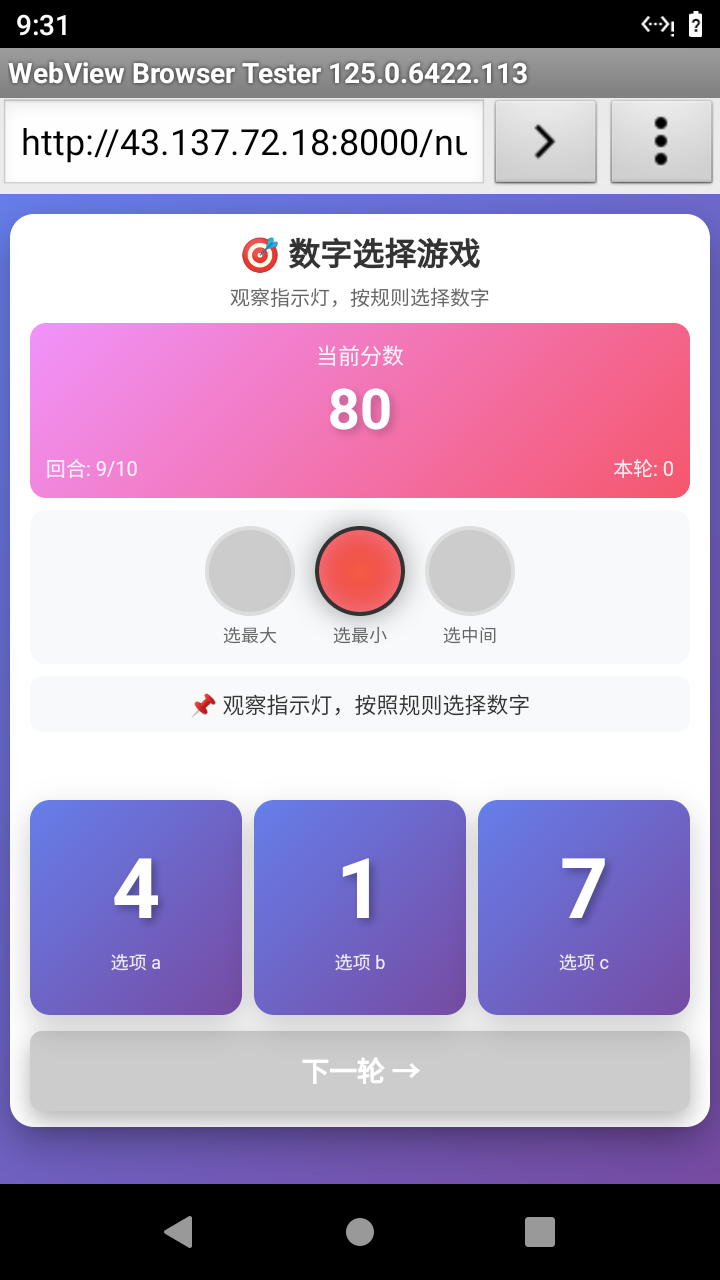

Select the correct number based on the traffic light color.
Answer: 1